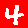
Digit: 4